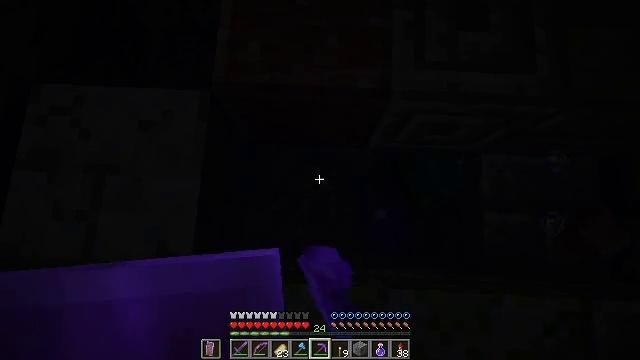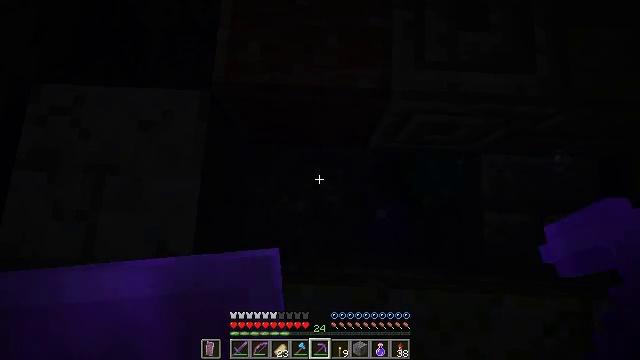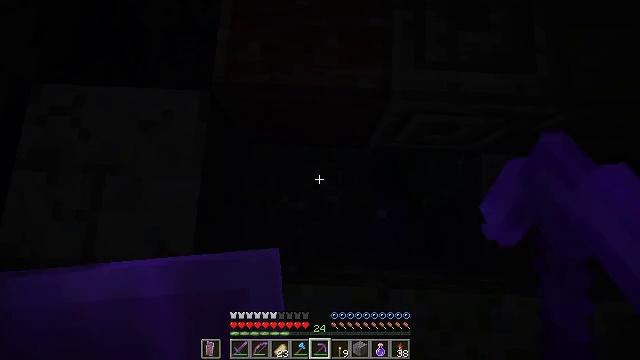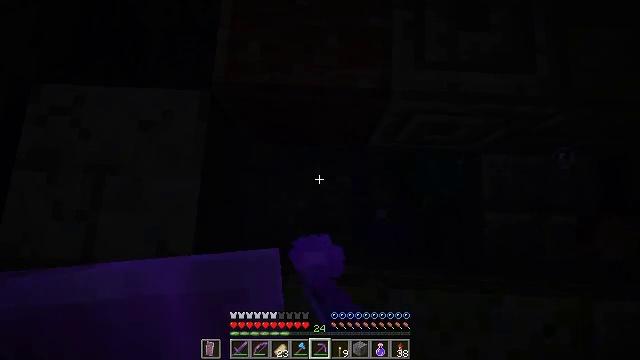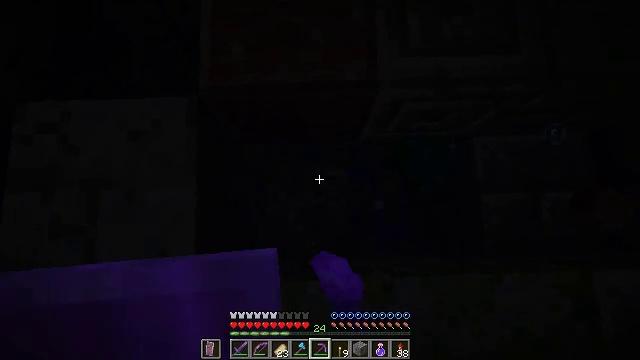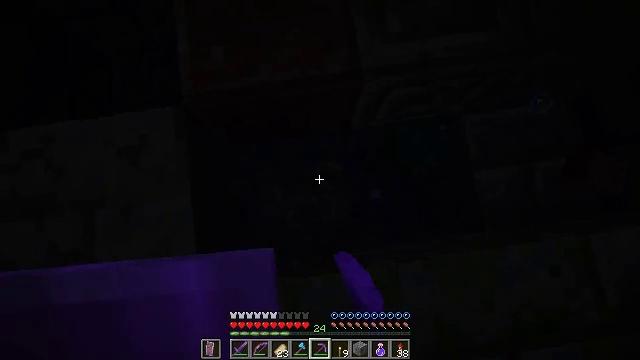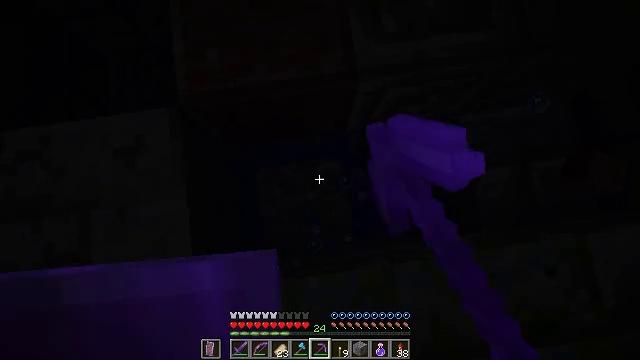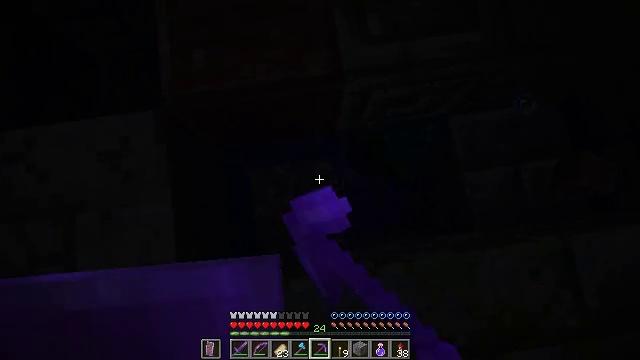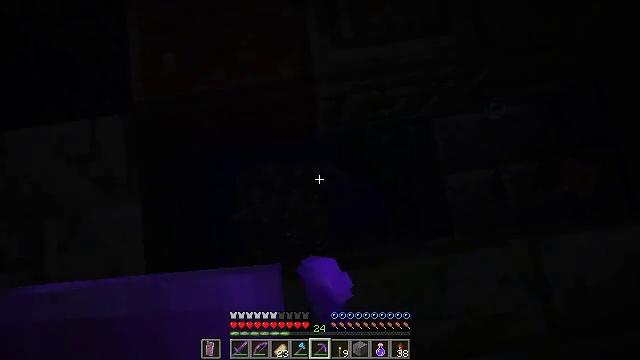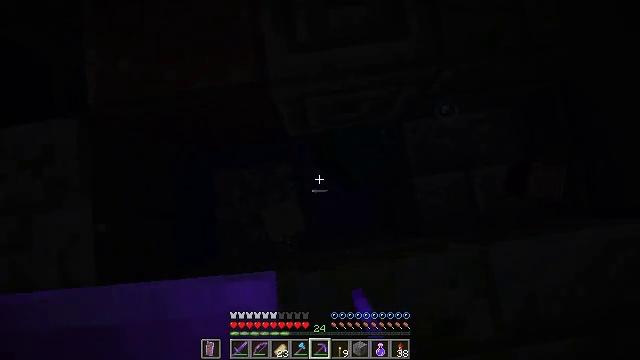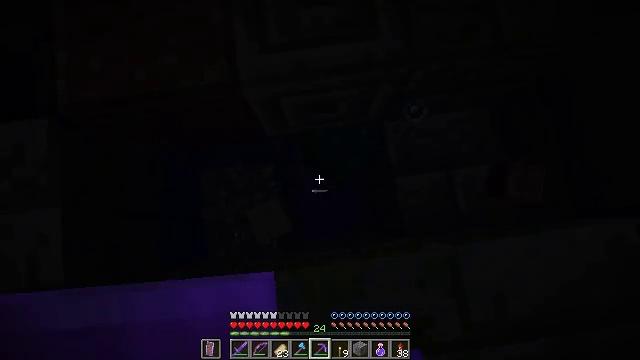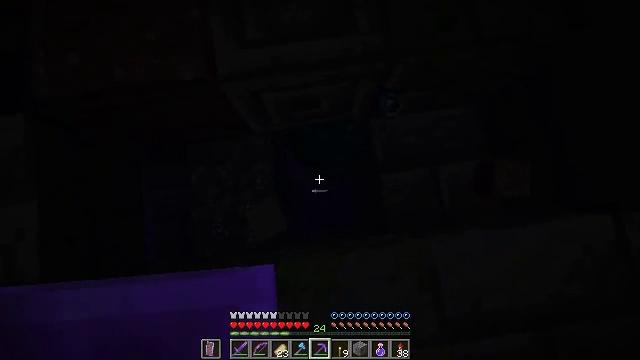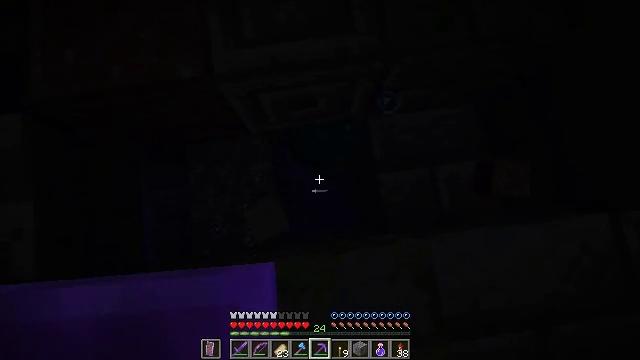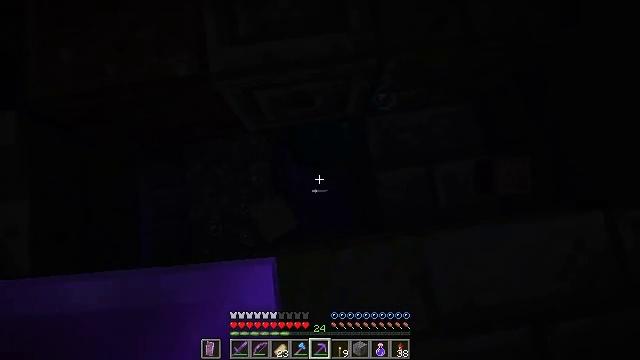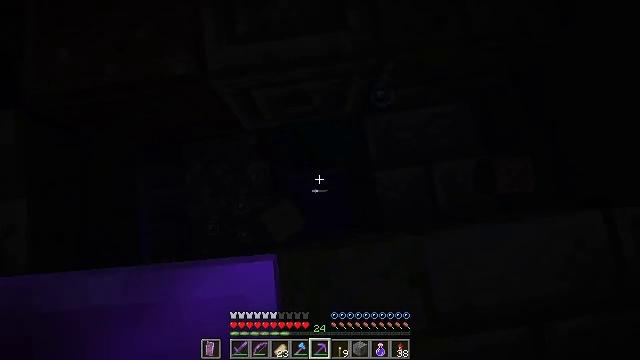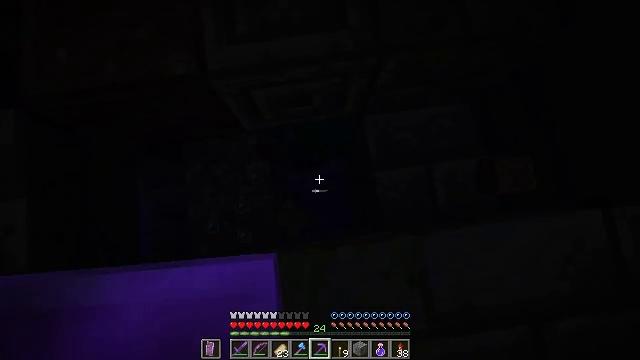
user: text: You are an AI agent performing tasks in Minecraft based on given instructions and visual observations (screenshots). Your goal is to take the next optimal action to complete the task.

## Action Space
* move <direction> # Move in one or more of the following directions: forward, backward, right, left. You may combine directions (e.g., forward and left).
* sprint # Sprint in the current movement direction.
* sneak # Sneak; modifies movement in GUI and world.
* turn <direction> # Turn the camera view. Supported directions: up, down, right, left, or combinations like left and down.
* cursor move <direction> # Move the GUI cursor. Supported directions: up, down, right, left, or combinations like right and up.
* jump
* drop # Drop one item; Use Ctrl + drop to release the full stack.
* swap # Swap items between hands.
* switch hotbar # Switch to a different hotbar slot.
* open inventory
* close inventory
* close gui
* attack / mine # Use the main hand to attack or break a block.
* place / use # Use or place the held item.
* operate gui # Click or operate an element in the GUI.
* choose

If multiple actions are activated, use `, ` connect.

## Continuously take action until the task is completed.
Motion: motion action
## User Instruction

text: Mine gravel from the ground.
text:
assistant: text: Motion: attack / mine
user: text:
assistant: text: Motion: attack / mine
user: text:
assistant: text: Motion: attack / mine
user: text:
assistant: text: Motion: turn right, attack / mine
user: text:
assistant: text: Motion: turn right, attack / mine
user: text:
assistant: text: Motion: move right, attack / mine
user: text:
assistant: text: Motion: move right, attack / mine
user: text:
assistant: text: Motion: move right, attack / mine
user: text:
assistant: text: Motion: move right, attack / mine
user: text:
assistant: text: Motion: attack / mine
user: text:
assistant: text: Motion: attack / mine
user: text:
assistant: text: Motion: attack / mine
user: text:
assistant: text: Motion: attack / mine
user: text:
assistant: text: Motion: attack / mine
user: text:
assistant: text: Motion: attack / mine
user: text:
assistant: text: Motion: turn left, attack / mine
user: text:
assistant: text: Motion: turn left, attack / mine
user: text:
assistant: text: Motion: move left, attack / mine
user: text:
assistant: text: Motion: move left, attack / mine
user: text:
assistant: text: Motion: move left, attack / mine
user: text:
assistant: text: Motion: move left, attack / mine
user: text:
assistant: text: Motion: attack / mine
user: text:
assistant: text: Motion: attack / mine
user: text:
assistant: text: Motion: attack / mine
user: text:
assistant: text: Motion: attack / mine
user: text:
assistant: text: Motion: attack / mine
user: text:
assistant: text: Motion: attack / mine
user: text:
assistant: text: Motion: attack / mine
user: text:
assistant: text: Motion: attack / mine
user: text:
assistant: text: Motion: attack / mine